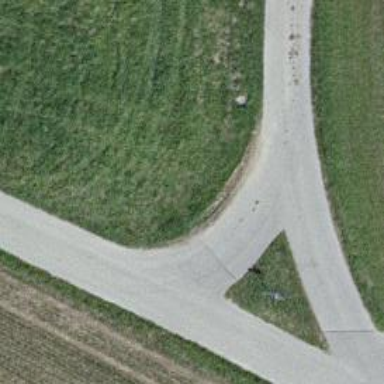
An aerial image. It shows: Unclassified road.